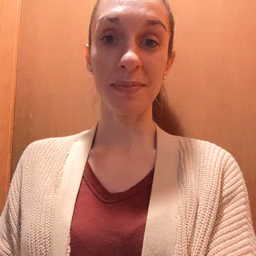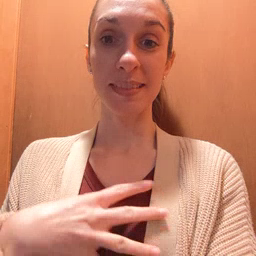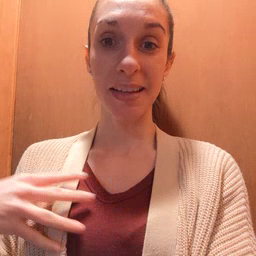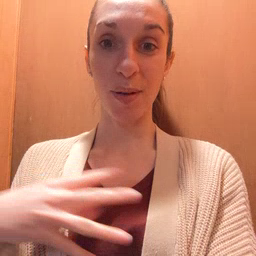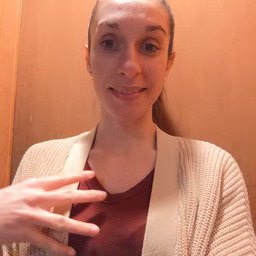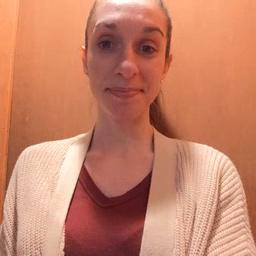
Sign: zebra